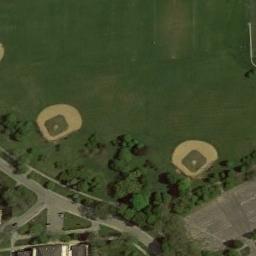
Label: baseball_diamond